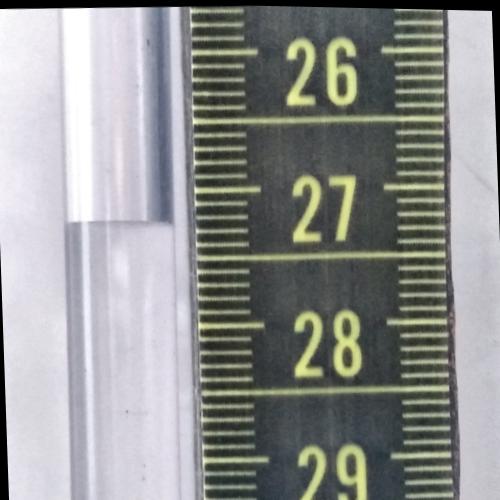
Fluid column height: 27.2 cm